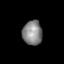
Tissue: lung
Cell type: Epithelial cells
Senescence score: 0.2148
Nuclear area (px): 475
Mean DAPI intensity: 132.543